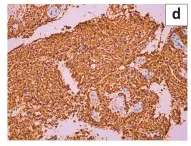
(d) Immunohistochemical (IHC) stain showed brown staining of the tumour cells with GFAP positivity confirming glial tumour differentiation or origin (IHC x 40).
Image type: pathology (immunostaining)